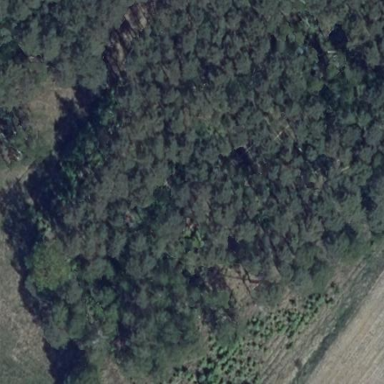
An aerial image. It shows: Forest area.